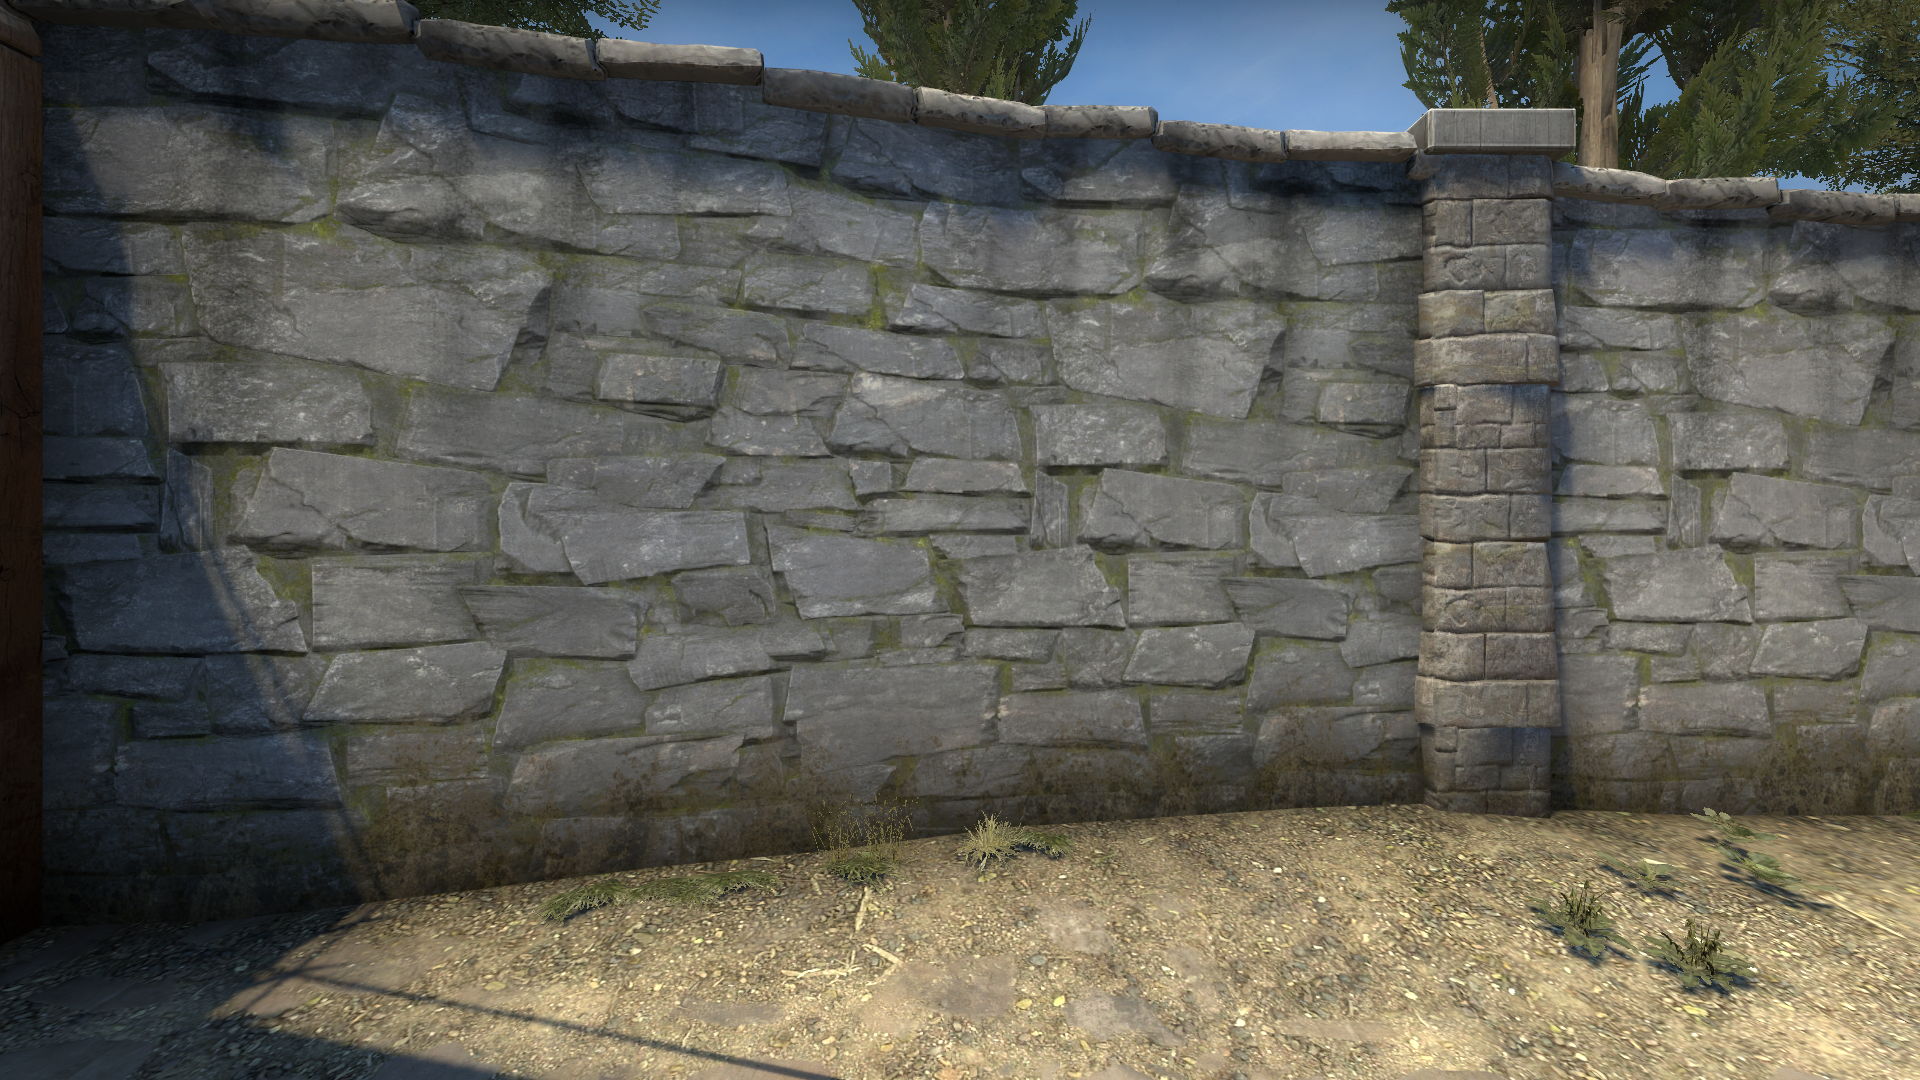
Map: de_inferno